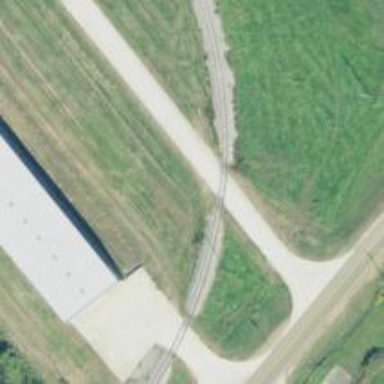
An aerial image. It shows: Rail spur service.